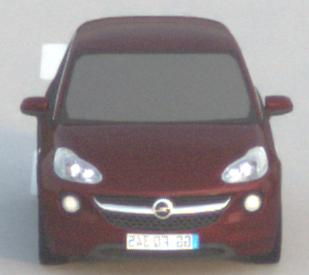
Make: Opel
Model: ADAM 1.2
Detailed model: ADAM
Model produced from: 2013/01
Model produced until: 2014/11
Doors: 3
Color: red
Road condition: dry road
Daytime: sunrise or sunset
Contrast: low contrast